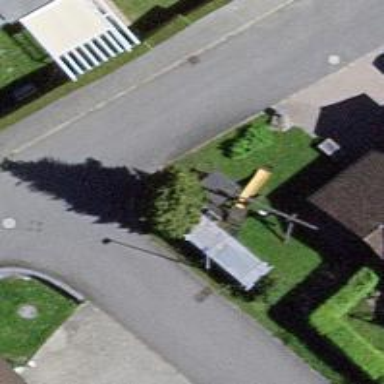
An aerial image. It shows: Cable distribution cabinet for power.